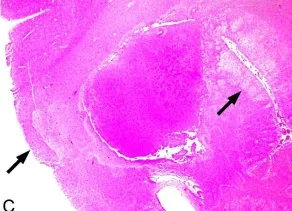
Neuropathological analysis revealing laminar necrosis and hypoxic neuronal cell death in the absence of overt arterial pathology. Histopathological analysis showed hypoxic neuronal damage (arrows) (that is, nerve cells with eosinophilic, and ,shrunken cytoplasm, and ,hyperchromatic condensed nucleus (hematoxylin.
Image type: pathology (h&e)